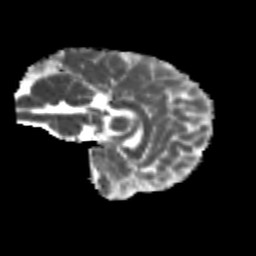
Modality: MD
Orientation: sagittal
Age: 9
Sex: male
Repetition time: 9.4 s
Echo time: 0.089 s